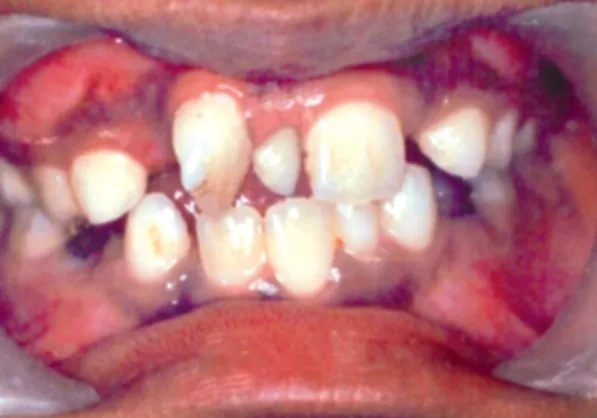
Intraoral examination showing mesiodens with 180. rotated central incisor.
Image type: medical_photograph (oral_photograph)